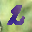
Label: 2